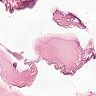
Metastatic tissue present: no